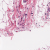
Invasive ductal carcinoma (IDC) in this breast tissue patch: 0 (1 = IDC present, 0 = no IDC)